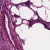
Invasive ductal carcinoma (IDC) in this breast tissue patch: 0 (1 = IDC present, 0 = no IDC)